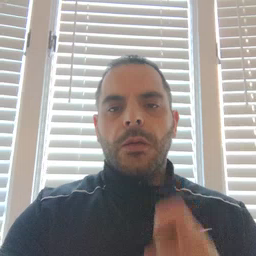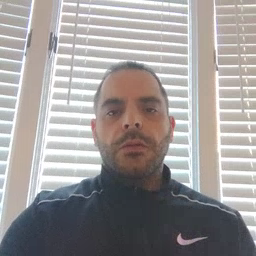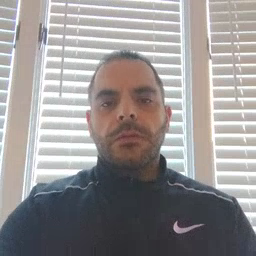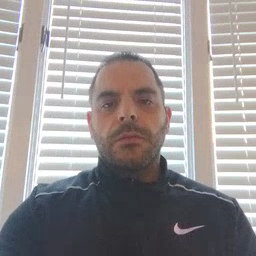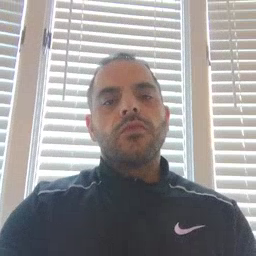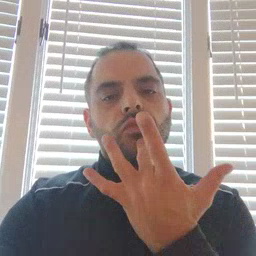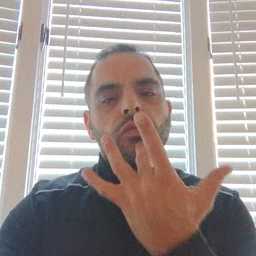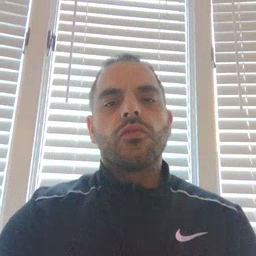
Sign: taste